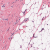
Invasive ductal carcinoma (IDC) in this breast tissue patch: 0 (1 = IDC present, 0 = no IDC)